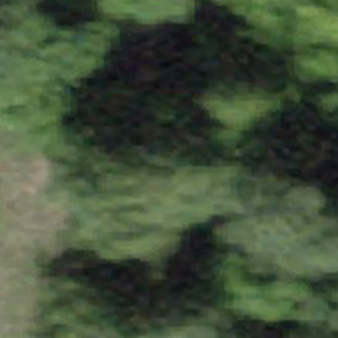
Label: other